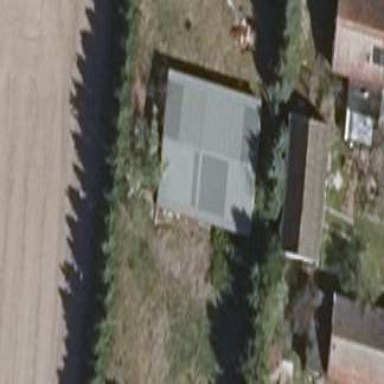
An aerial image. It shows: House with gabled roof oriented along. The roof is grey in color.